Question: Need help in running the sample struts program, it is throwing "The requested resource is not available" error.
I am using struts-2.3.24.1 and Tomcat 8.

'''
<?xml version="1.0" encoding="UTF-8"?>
<web-app xmlns:xsi="http://www.w3.org/2001/XMLSchema-instance" xmlns="http://xmlns.jcp.org/xml/ns/javaee" xsi:schemaLocation="http://xmlns.jcp.org/xml/ns/javaee http://xmlns.jcp.org/xml/ns/javaee/web-app_3_1.xsd" id="WebApp_ID" version="3.1">
<display-name>SampleStruts</display-name>
<welcome-file-list>
<welcome-file>login.jsp</welcome-file>
</welcome-file-list>
<filter>
<filter-name>struts2</filter-name>
<filter-class>org.apache.struts2.dispatcher.ng.filter.StrutsPrepareAndExecuteFilter</filter-class>
</filter>
<filter-mapping>
<filter-name>struts2</filter-name>
<url-pattern>/*</url-pattern>
</filter-mapping>
</web-app>
'''
'''
<?xml version="1.0" encoding="UTF-8"?>
<!DOCTYPE struts PUBLIC
"-//Apache Software Foundation//DTD Struts Configuration 2.0//EN"
"http://struts.apache.org/dtds/struts-2.0.dtd">
<struts>
<constant name="struts.devMode" value="true" />
<package name="default" namespace="/" extends="struts-default">
<action name="login" class="com.sr.actions.LoginAction" >
<result name="success"> /welcome.jsp </result>
<result name="failed"> /failed.jsp </result>
</action>
</package>
</struts>
'''
Please let me know how to resolve the issue.
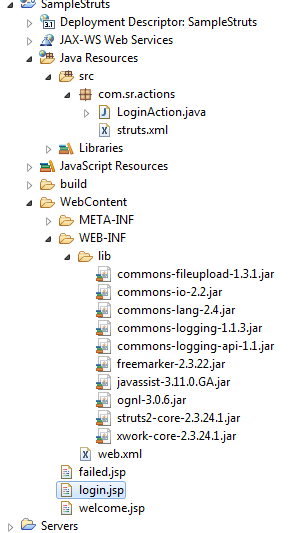
Answer: Inconsistent library dependencies most popular error in dependencies management. You don't have an important library in the project dependencies.
The 'commons-lang3-3.1.jar' is required to resolve error.
See how to <URL>.